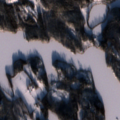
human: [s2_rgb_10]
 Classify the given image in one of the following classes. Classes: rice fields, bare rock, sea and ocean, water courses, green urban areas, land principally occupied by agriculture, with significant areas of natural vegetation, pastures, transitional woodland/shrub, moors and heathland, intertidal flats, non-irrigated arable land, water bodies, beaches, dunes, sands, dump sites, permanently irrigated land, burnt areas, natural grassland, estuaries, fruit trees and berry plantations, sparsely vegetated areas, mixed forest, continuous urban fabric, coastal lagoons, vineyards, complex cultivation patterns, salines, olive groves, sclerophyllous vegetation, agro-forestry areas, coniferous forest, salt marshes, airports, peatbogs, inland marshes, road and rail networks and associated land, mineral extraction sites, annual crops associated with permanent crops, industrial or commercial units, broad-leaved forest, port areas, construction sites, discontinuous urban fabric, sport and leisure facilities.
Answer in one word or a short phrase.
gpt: coniferous forest, mixed forest, transitional woodland/shrub, water bodies